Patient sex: F
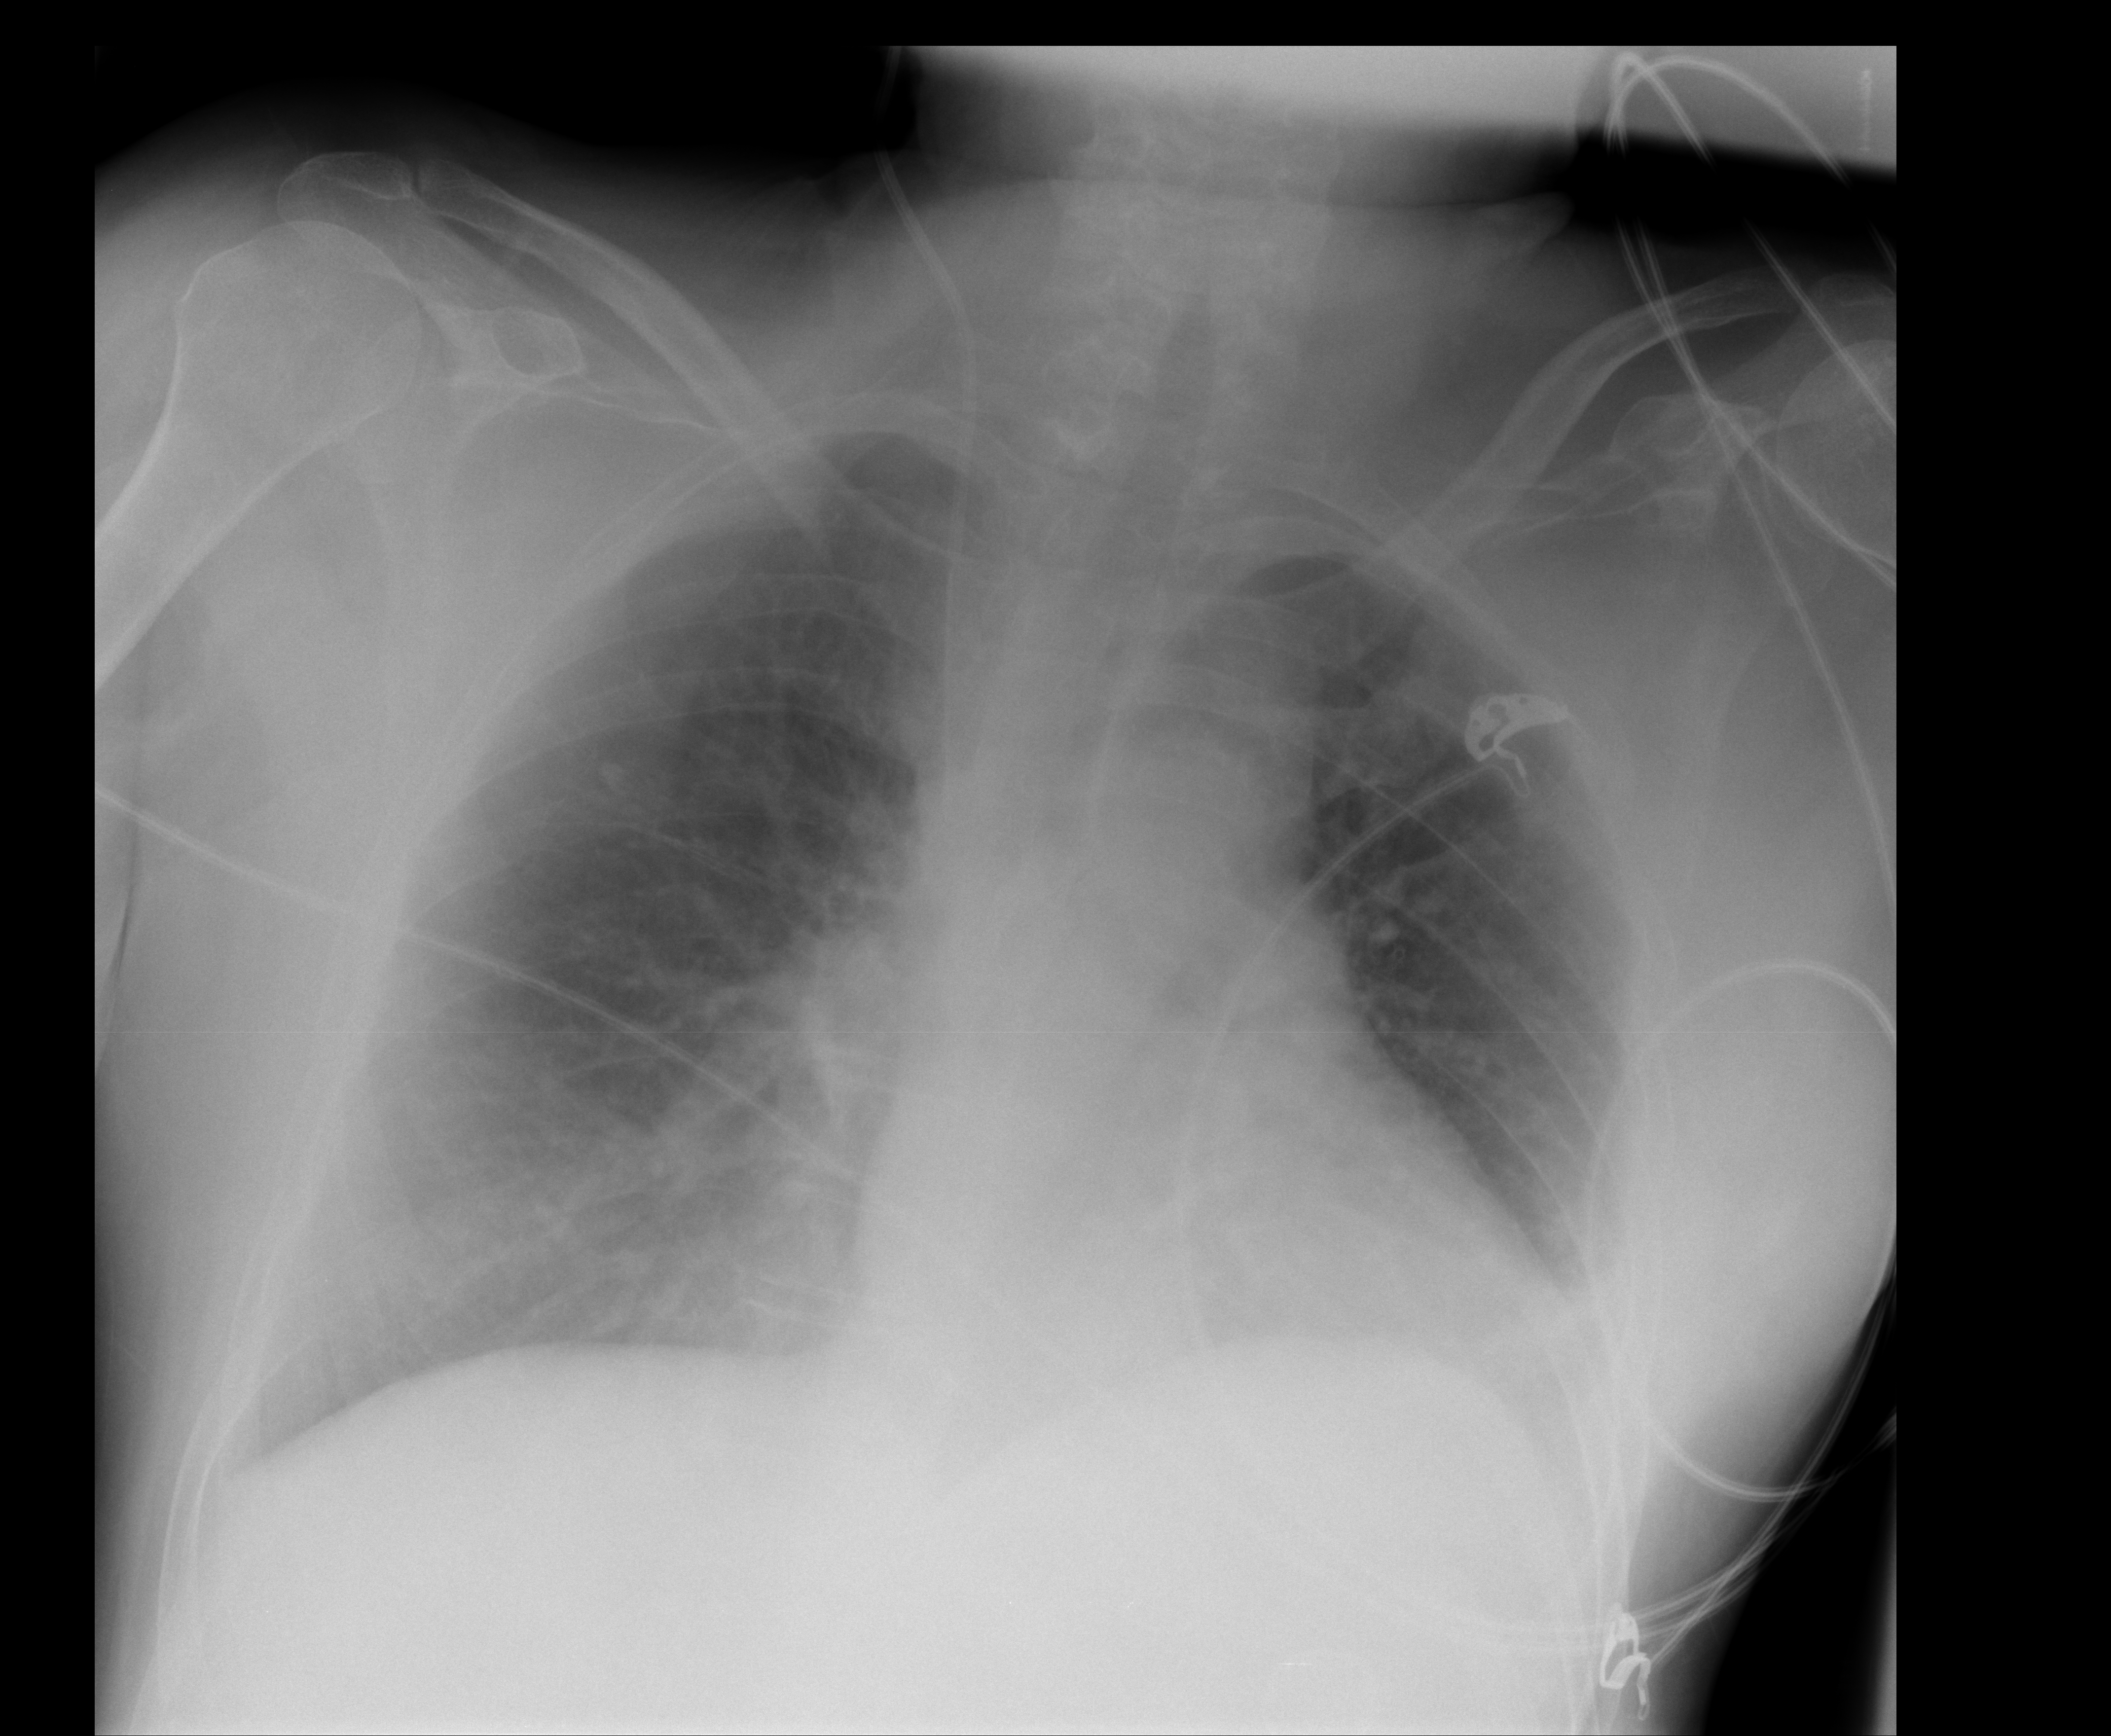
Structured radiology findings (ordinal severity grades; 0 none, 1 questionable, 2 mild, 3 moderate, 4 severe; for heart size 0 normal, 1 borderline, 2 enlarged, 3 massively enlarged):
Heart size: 1
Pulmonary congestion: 2
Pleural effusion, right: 0
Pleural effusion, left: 2
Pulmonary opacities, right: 0
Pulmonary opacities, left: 0
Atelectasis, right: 2
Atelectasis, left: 3